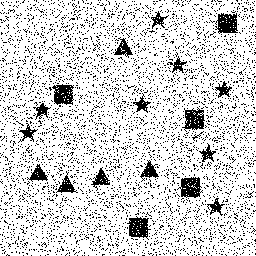
Squares: 5
Triangles: 5
Stars: 8
Total shapes: 18